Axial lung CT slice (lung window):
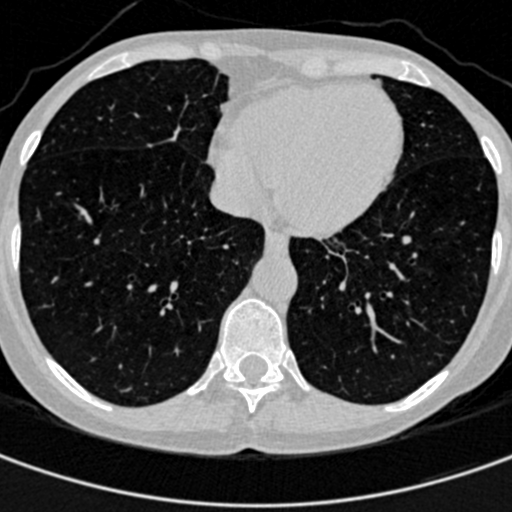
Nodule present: no